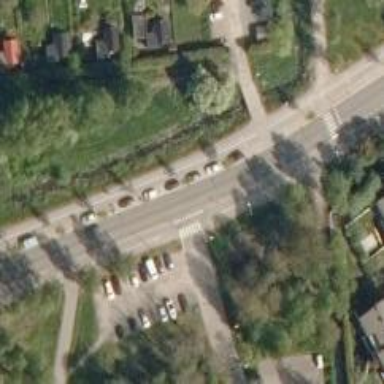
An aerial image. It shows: Road with "give way" sign.